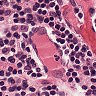
Metastatic tissue present: no